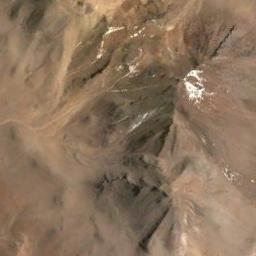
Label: mountain